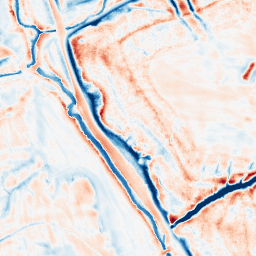
Category: edge_preserving
Decomposition family: bilateral
Decomposition parameters: d: 21
sigma_color: 75
sigma_space: 50
Upsampling method: lanczos
Upsampling parameters: scale: 8
Upsampling scale: 8